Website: apple
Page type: address-validator
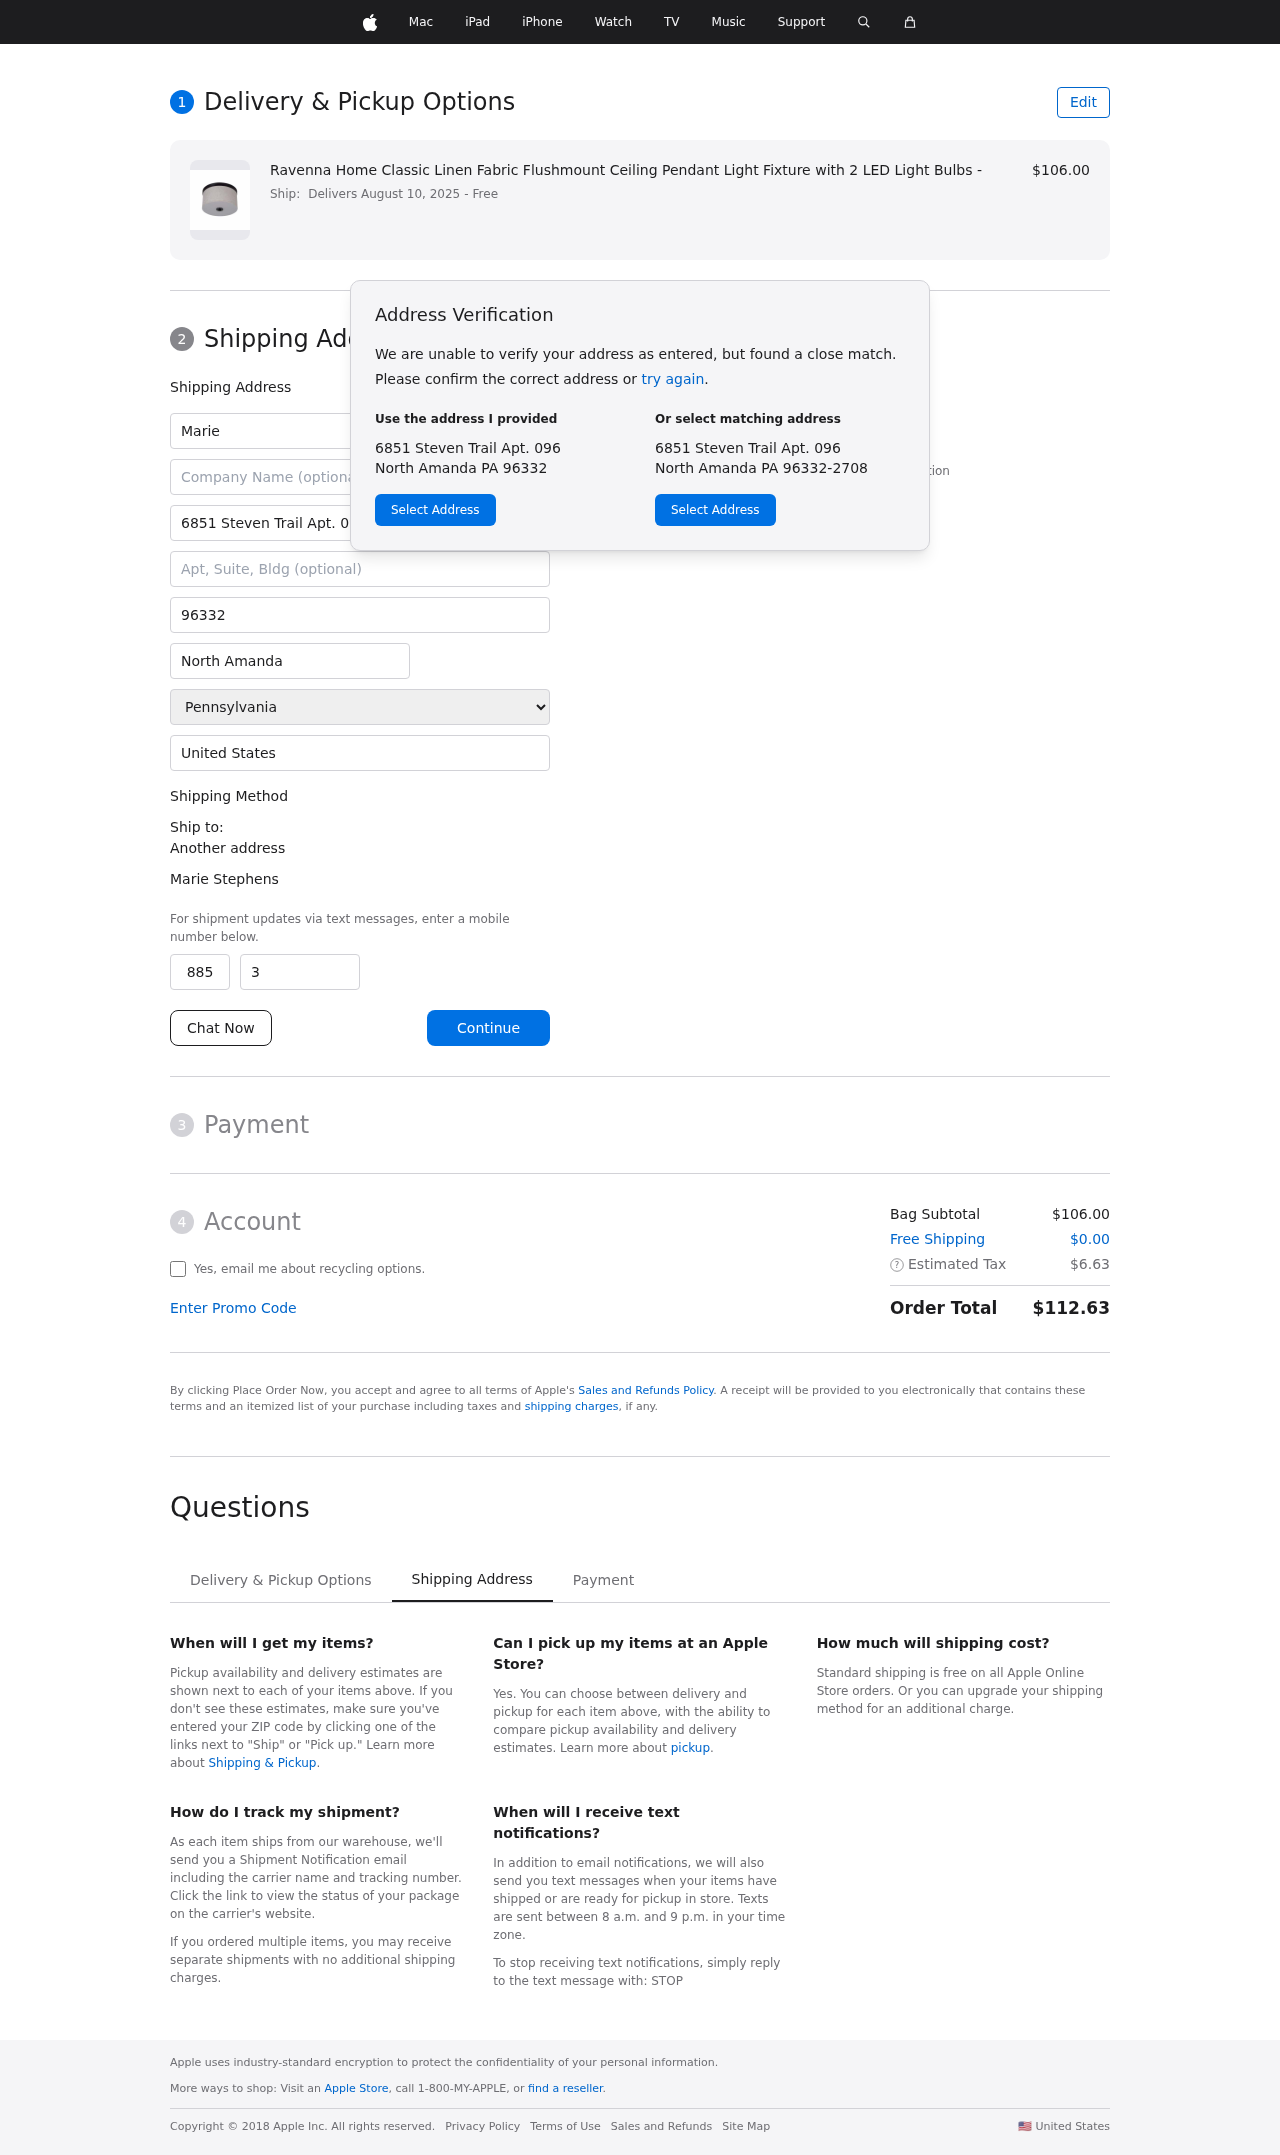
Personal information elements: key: PII_CITY
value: North Amanda
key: PII_COUNTRY
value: United States
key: PII_FIRSTNAME
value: Marie
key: PII_FULLNAME
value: Marie Stephens
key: PII_LASTNAME
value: Stephens
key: PII_PHONE_AREA
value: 885
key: PII_PHONE_SUFFIX
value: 3133
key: PII_POSTCODE
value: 96332
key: PII_STATE
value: Pennsylvania
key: PII_STREET
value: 6851 Steven Trail Apt. 096
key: PII_CITY_STATE_ZIP
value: North Amanda PA 96332
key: PII_STATE_ABBR
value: PA
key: PII_POSTCODE_FULL
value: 96332
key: PII_POSTCODE_NUMERIC
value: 96332
Product elements: key: PRODUCT1_NAME
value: Ravenna Home Classic Linen Fabric Flushmount Ceiling Pendant Light Fixture with 2 LED Light Bulbs -
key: PRODUCT1_PRICE
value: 106
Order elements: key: ORDER_DELIVERY_DATE
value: Delivers August 10, 2025
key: ORDER_SUBTOTAL
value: $106.00
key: ORDER_SHIPPING_COST
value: $0.00
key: ORDER_TAX
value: $6.63
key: ORDER_TOTAL
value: $112.63